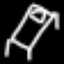
Label: bed